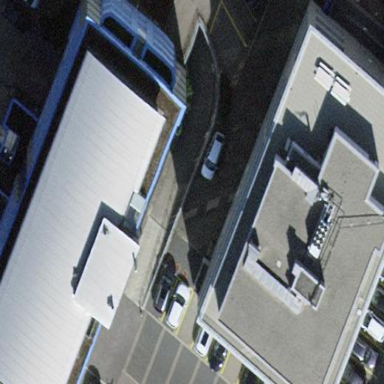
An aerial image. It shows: Office building with flat roof.